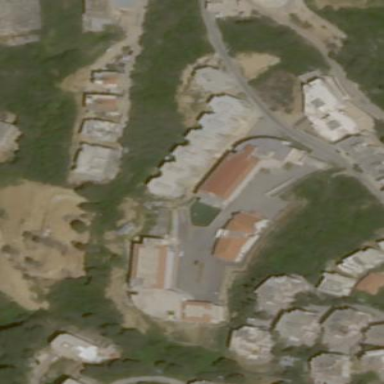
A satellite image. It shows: School.